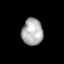
Tissue: lung
Cell type: Epithelial cells
Senescence score: 0.2152
Nuclear area (px): 555
Mean DAPI intensity: 172.544